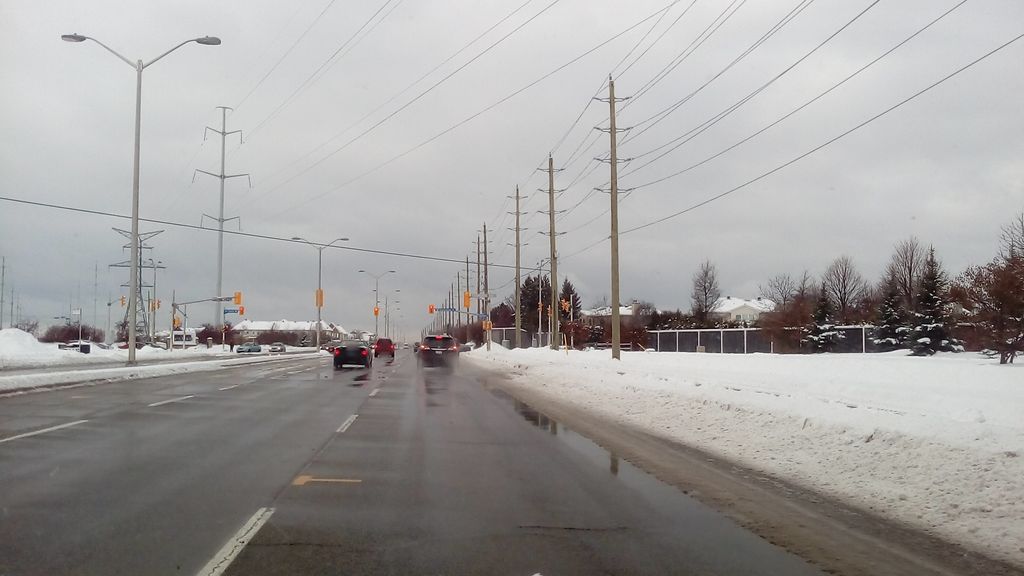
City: ottawa-gatineau